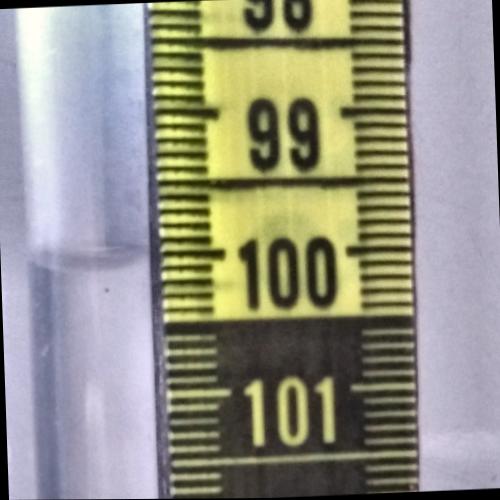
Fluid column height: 100.1 cm